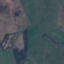
Land use / land cover: Pasture